Question: I'm using Django 1.4 and experiencing an unusual problem with hidden rows in my admin site.
I can view individual models in my app, and they appear to be querying the database correctly when I click into each one; I can see the number of matches in the top left corner ("3 locations" below my actions bar, for example). However, entries do not appear below that count.

If I try to open an entry directly using the URL, I also get a blank page.
I haven't customized the templates or css. Anyone have experience with this type of problem?
: if foreign keys are removed in the model, the entries reappear below the counts. However, that FK field is needed so still trying to identify the root cause.
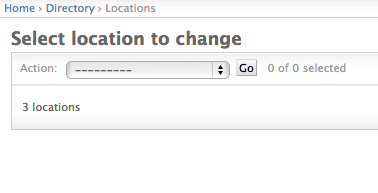
Answer: Fixed. This appears to happen when the model uses a ForeignKey field, and the table it points to does not have its data loaded. That accounts for the model seeing the number of rows, but not being able to pull up the individual entries.